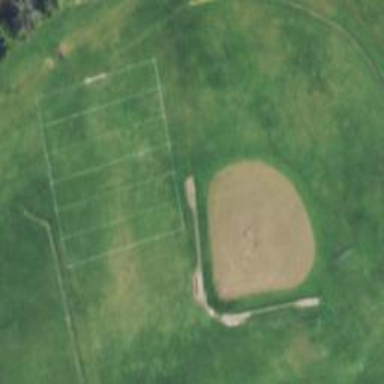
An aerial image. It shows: Soccer pitch for outdoor sports and leisure activities.